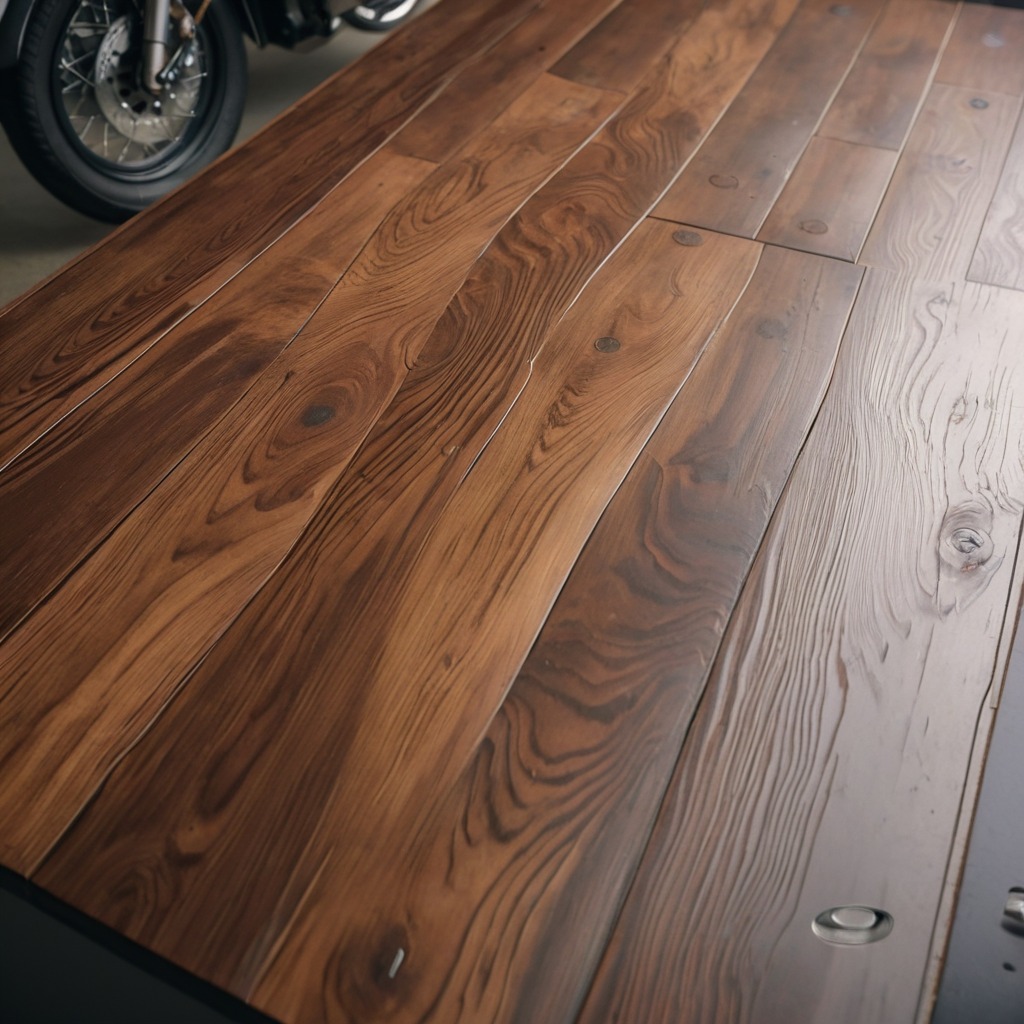
A flat metal washer lies on an oil-spilled wooden table in a vintage motorcycle garage.